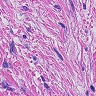
Metastatic tissue present: yes